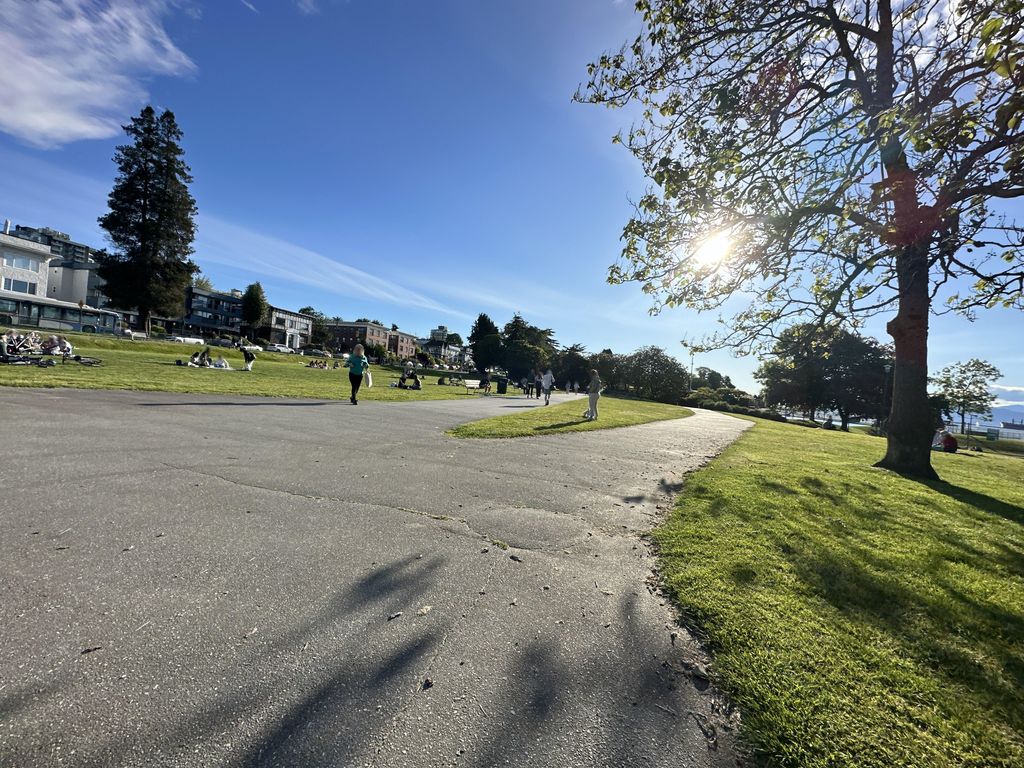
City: vancouver